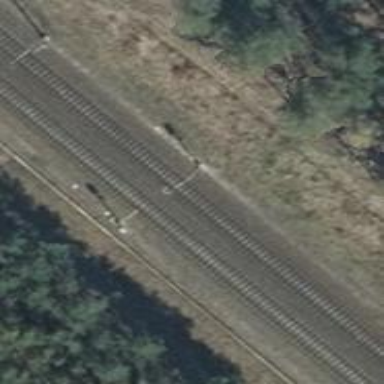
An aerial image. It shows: Signal light at railway crossing.